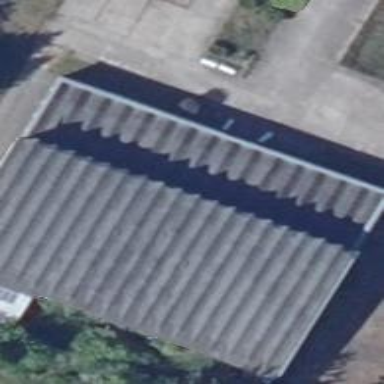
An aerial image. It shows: Sports centre building.